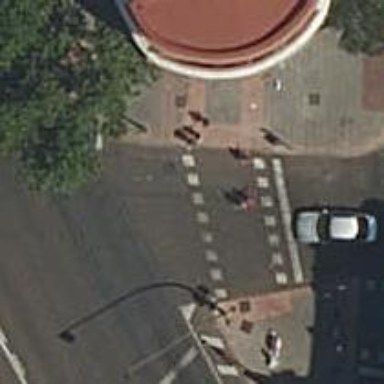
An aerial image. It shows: Traffic signals at road crossing.